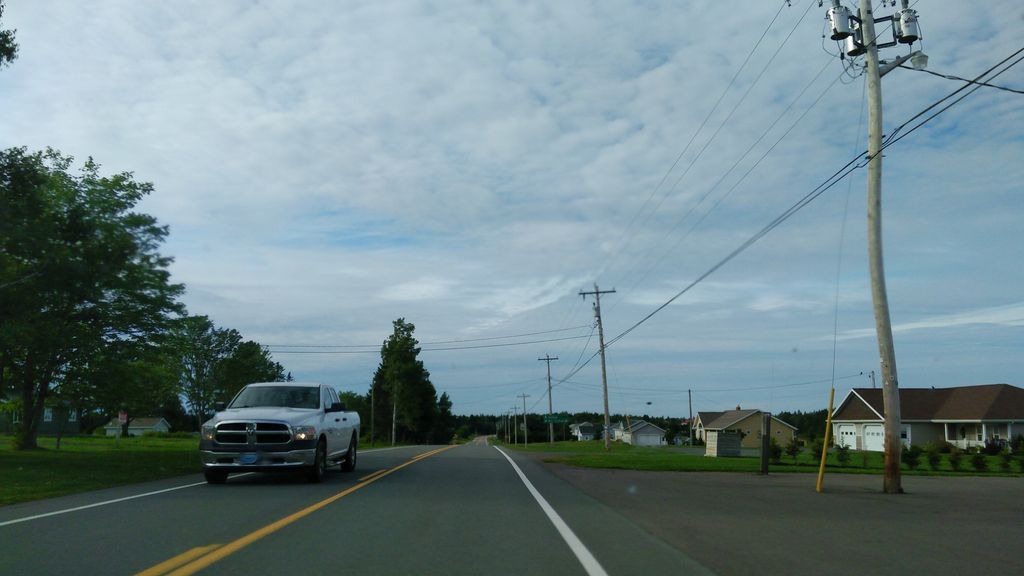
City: charlottetown